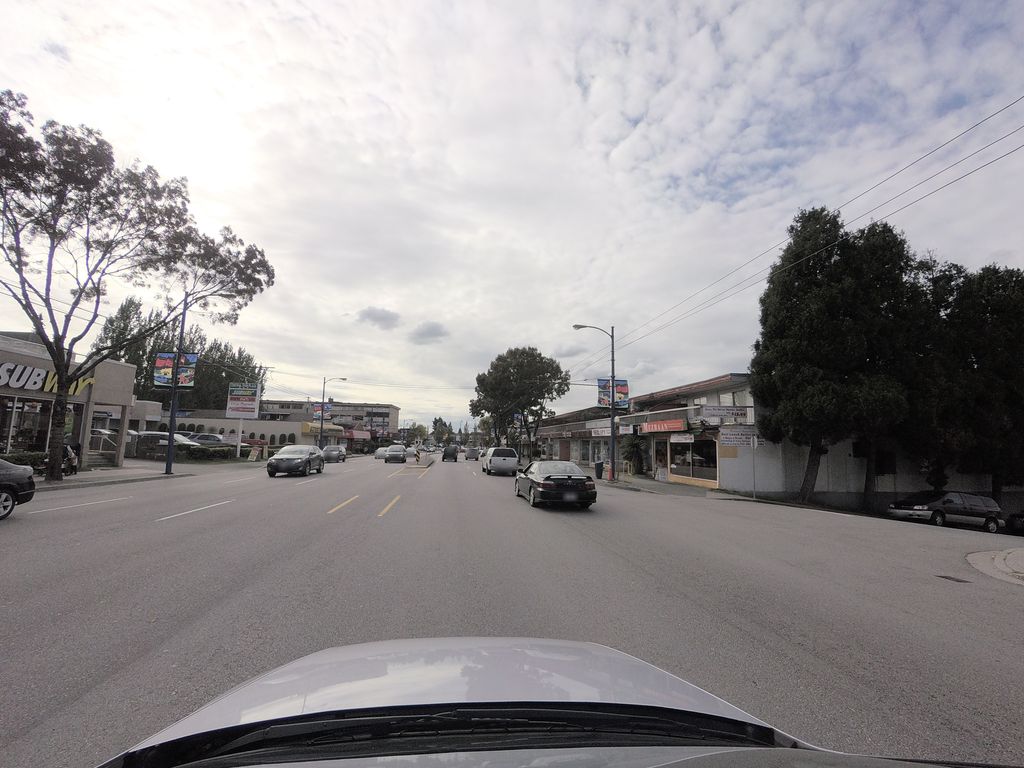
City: vancouver